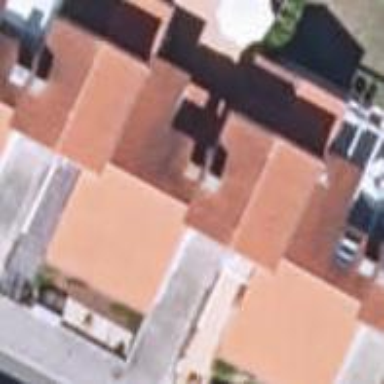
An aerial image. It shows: Simple and straightforward house.